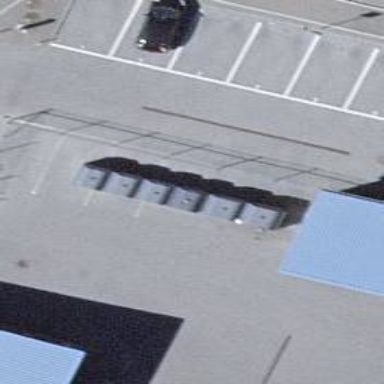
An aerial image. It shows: Recycling container at amenity designated for recycling.